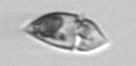
Label: Amphidinium